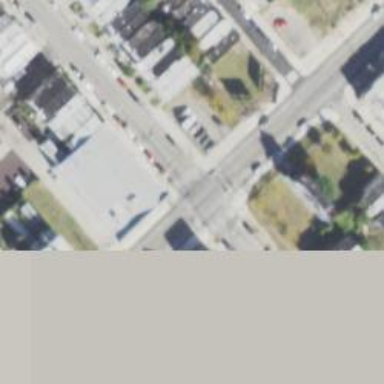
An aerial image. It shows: Alley classified as service road.